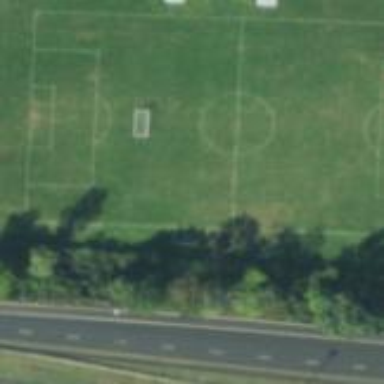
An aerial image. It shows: Grass pitch designated for soccer.